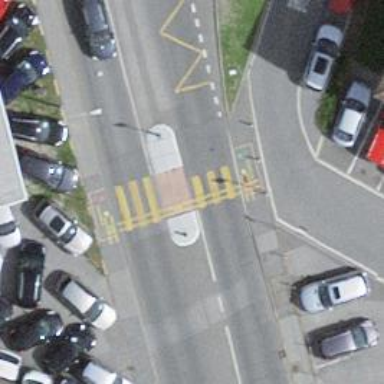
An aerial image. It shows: Zebra crossing on the road.